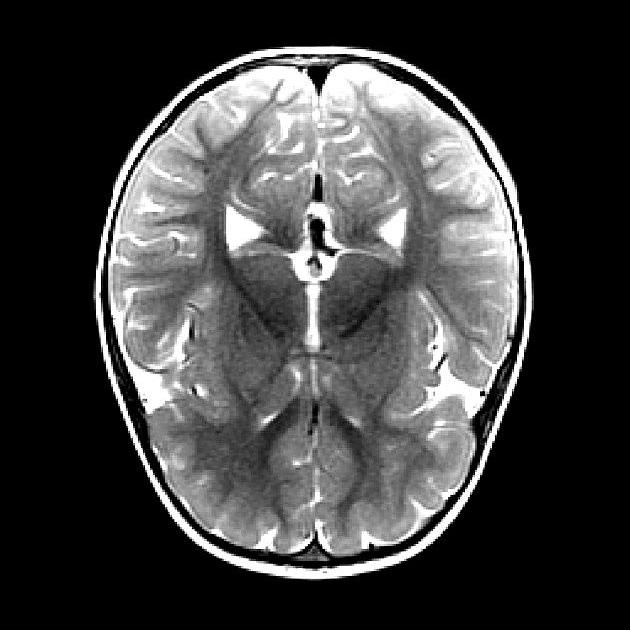
Label: notumor